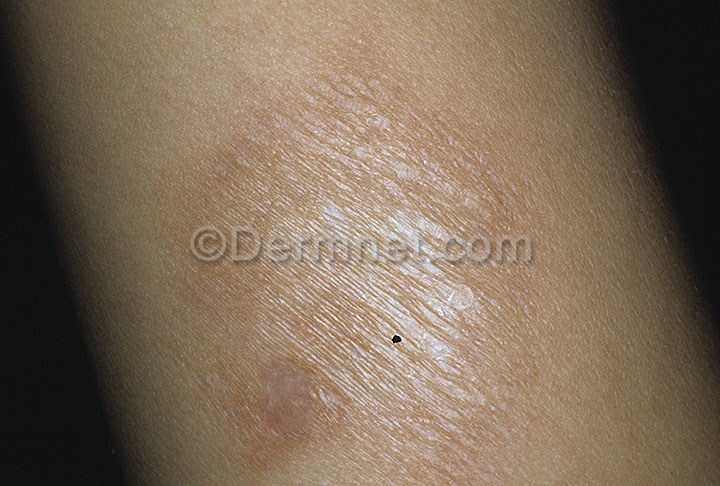
Disease: Psoriasis pictures Lichen Planus and related diseases